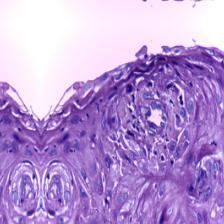
Diagnosis: Normal